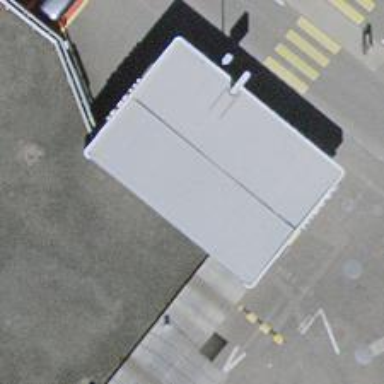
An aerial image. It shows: Fuel station.